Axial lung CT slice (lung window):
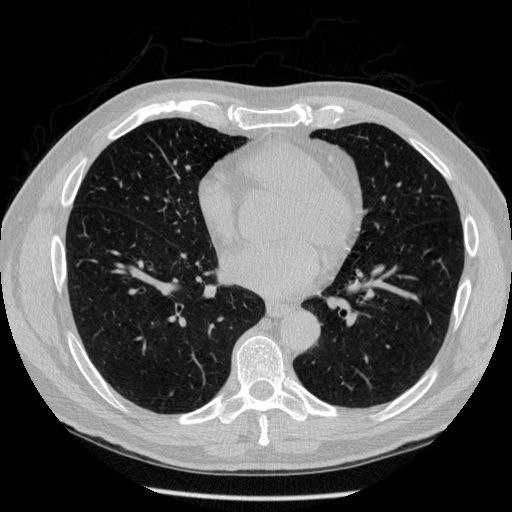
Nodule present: no